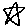
Label: star